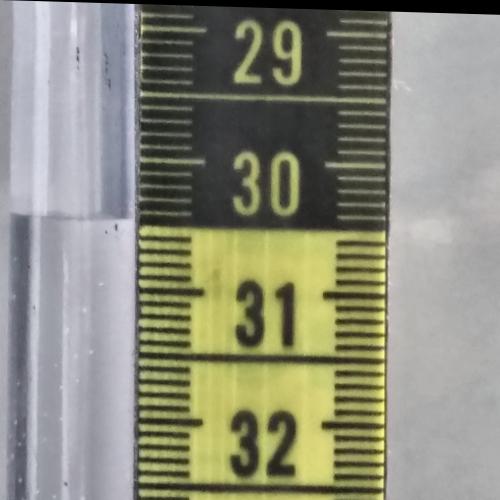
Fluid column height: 30.5 cm